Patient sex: F
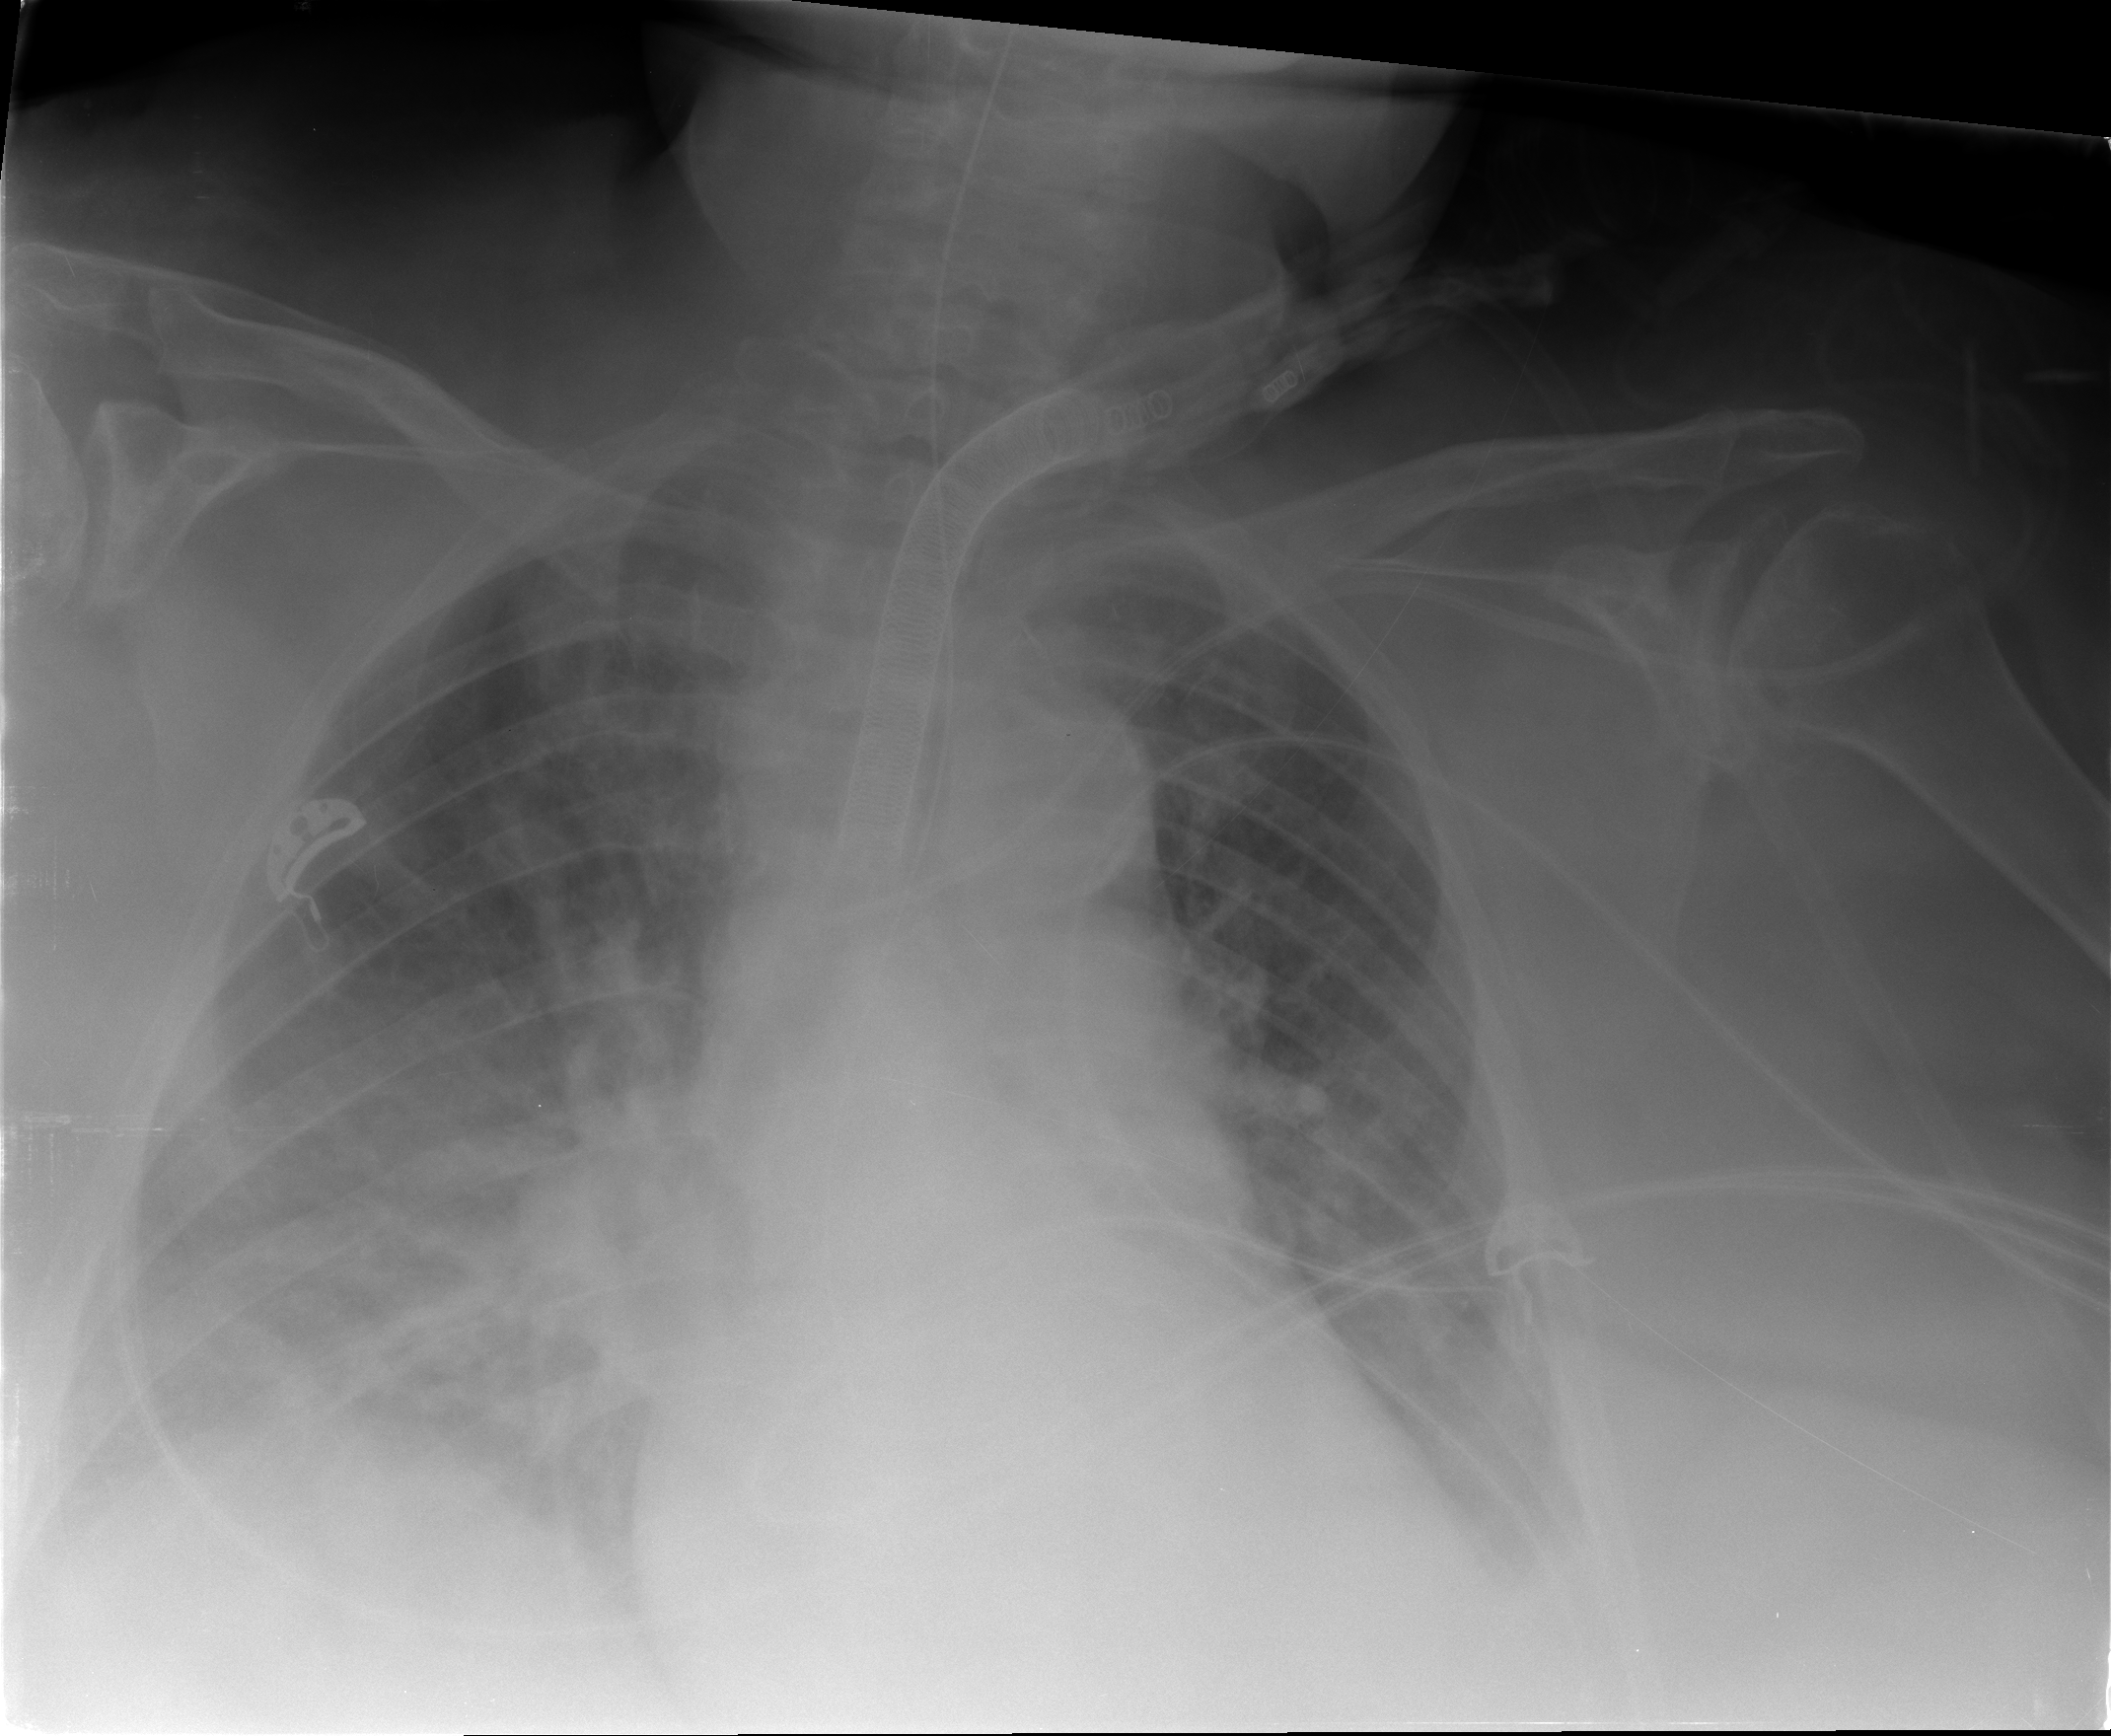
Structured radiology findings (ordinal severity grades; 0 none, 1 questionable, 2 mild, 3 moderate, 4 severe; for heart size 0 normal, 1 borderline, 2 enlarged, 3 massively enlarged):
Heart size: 1
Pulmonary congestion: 2
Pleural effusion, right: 2
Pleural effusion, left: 2
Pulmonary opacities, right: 0
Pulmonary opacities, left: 0
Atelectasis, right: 2
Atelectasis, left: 2